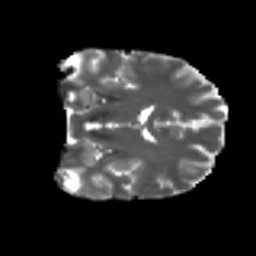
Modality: T2w
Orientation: coronal
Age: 40
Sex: male
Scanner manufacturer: ge
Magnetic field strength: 3 T
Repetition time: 7.8 s
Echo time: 0.0607 s